Interaction volume radius: 5 \u00c5
Interaction volume height: 40 \u00c5
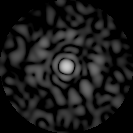
Disorder parameter: 0.8655